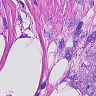
Metastatic tissue present: yes